Field crop: maize
Growth stage: 2
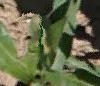
Species: maize